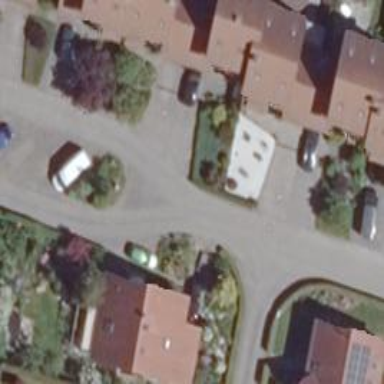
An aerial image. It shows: Living street.